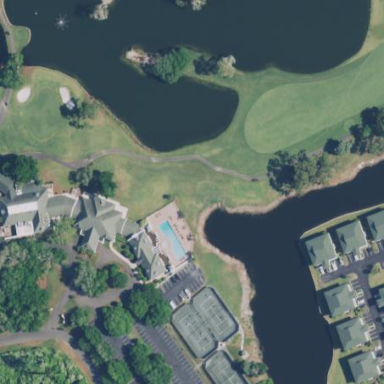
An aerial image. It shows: Golf course.